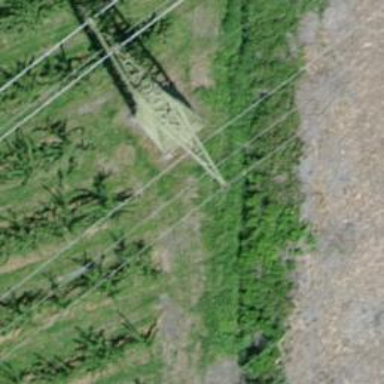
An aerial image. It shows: Power line is depicted.